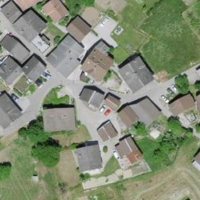
EUNIS habitat code: 55
Species observed at this site:
Hedera helix